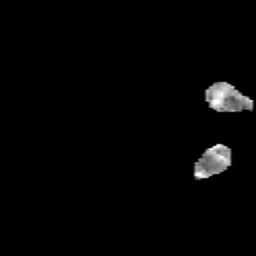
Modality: MD
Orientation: sagittal
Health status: healthy
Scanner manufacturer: siemens
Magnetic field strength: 3 T
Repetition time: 10.6 s
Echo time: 0.092 s